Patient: sex F, age 53
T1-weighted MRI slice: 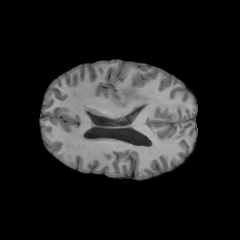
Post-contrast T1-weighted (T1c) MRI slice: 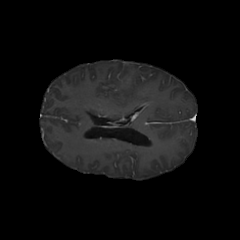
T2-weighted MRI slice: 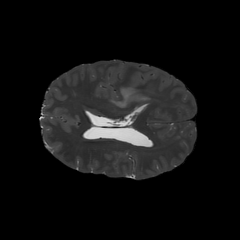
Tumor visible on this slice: yes
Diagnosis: Glioblastoma, IDH-wildtype
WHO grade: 4